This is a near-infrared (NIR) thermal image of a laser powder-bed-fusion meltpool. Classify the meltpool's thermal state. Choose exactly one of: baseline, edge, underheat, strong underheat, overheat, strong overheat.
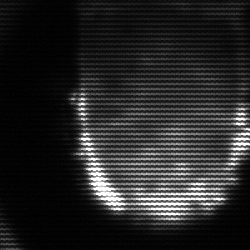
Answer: baseline